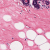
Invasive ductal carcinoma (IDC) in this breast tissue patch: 0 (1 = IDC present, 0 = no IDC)